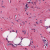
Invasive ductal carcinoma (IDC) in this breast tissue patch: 0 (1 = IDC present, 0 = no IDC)